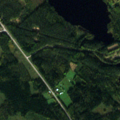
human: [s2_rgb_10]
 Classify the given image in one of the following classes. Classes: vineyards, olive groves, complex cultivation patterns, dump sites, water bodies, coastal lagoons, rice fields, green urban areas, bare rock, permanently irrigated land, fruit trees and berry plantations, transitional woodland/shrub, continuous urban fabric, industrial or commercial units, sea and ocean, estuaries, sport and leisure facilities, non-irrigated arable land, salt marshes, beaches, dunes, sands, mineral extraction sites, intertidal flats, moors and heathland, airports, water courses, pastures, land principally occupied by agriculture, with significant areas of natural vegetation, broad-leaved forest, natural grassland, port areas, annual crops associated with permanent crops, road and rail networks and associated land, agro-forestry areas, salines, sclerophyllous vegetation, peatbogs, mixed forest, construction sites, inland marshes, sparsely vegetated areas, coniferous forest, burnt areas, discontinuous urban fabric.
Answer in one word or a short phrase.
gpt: coniferous forest, mixed forest, transitional woodland/shrub, water bodies